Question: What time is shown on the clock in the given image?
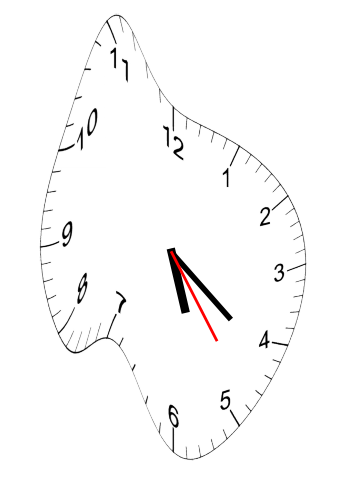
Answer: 05:21:24